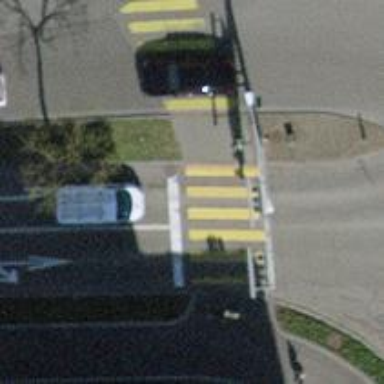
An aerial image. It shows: Road with traffic signals.